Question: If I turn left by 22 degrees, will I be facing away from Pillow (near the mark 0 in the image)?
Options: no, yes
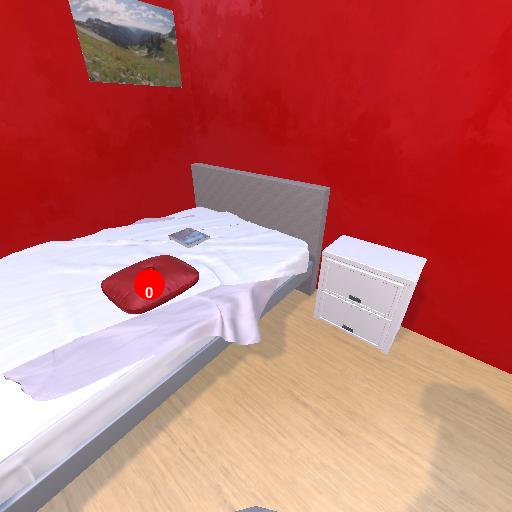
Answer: no